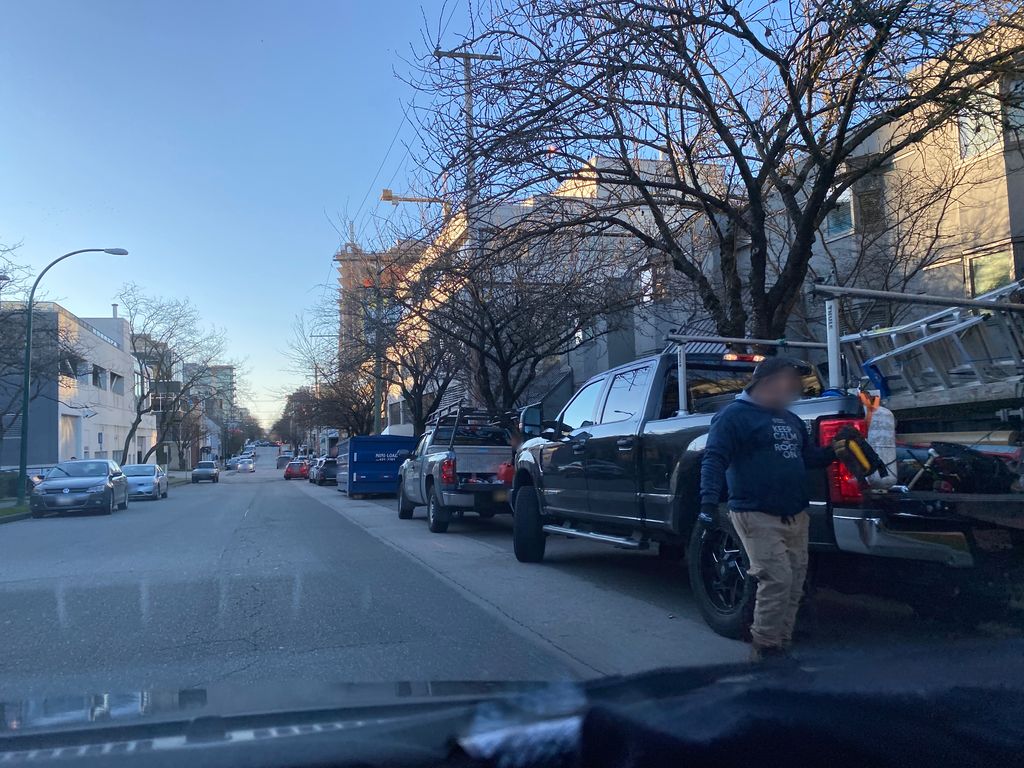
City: vancouver